Question: I am displaying custom infoWindow on marker by this <URL>.
Now I am able to show custom infoWindow like

But problem is that I am unable to get right click event on each button.
e.g. when I click on button1 , it calls touchlistener of button2 and so on.
My code is:
'''
this.button1Listener = new OnInfoWindowElemTouchListener(
button1, getResources().getDrawable(
R.drawable.ic_plusone_medium_off_client),
getResources().getDrawable(
R.drawable.ic_plusone_tall_off_client)) {
@Override
protected void onClickConfirmed(View v, Marker marker) {
// Here we can perform some action triggered after clicking the
// button
Toast.makeText(MapActivity.this, "Button1", Toast.LENGTH_SHORT)
.show();
}
};
this.button2Listener = new OnInfoWindowElemTouchListener(
button2, getResources().getDrawable(
R.drawable.ic_plusone_medium_off_client),
getResources().getDrawable(
R.drawable.ic_plusone_tall_off_client)) {
@Override
protected void onClickConfirmed(View v, Marker marker) {
// Here we can perform some action triggered after clicking the
// button
Toast.makeText(MapActivity.this, "Button2", Toast.LENGTH_SHORT)
.show();
}
};
this.button3Listener = new OnInfoWindowElemTouchListener(
button3, getResources().getDrawable(
R.drawable.ic_plusone_medium_off_client),
getResources().getDrawable(
R.drawable.ic_plusone_tall_off_client)) {
@Override
protected void onClickConfirmed(View v, Marker marker) {
// Here we can perform some action triggered after clicking the
// button
Toast.makeText(MapActivity.this, "Button3", Toast.LENGTH_SHORT)
.show();
}
}; and so on.......
this.button1.setOnTouchListener(button1Listener);
this.button2.setOnTouchListener(button2Listener);
this.button3.setOnTouchListener(button3Listener);
.......
// googleMap.setInfoWindowAdapter(null);
googleMap.setInfoWindowAdapter(new InfoWindowAdapter() {
// Use default InfoWindow frame
@Override
public View getInfoWindow(Marker marker) {
return null;
}
// Defines the contents of the InfoWindow
@Override
public View getInfoContents(Marker marker) {
button1Listener.setMarker(marker);
button2Listener.setMarker(marker);
button3Listener.setMarker(marker);
......
// We must call this to set the current marker and infoWindow
// references
// to the MapWrapperLayout
mapWrapperLayout.setMarkerWithInfoWindow(marker, infoWindow);
return infoWindow;
}
});
'''
Please advise me, what I am doing wrong?
Sometimes code works perfectly but most of the time it doesnt work.
Thanks in advance.
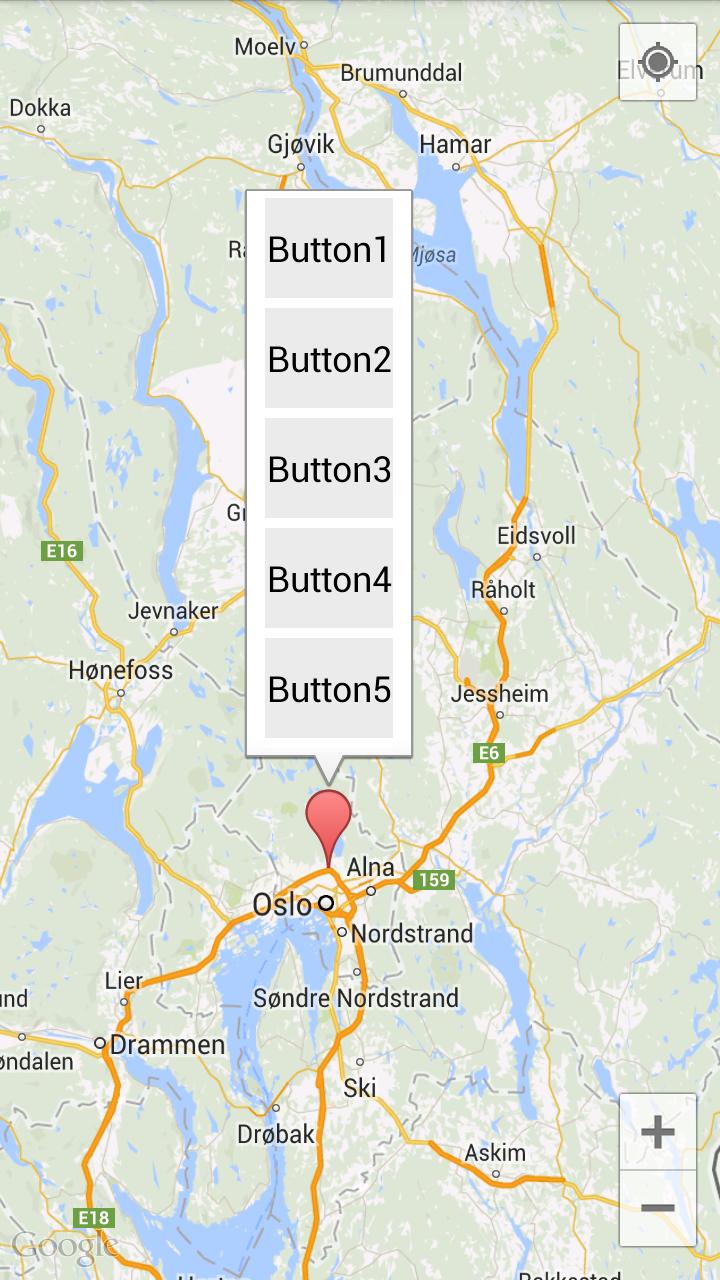
Answer: Finally, I solved this issue of mismatching click events of buttons.
The problem is here.
'''
// MapWrapperLayout initialization
// 39 - default marker height
// 20 - offset between the default InfoWindow bottom edge and it's content bottom edge
mapWrapperLayout.init(map, getPixelsFromDp(this, 39 + 20));
'''
So I just changed:
'''
mapWrapperLayout.init(map, getPixelsFromDp(this, 39 + 20));
'''
to
'''
mapWrapperLayout.init(map, getPixelsFromDp(this, 0));
'''
So there will not be any offset between infowindow bottom edge and it's content.
I hope this will help someone.